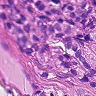
Metastatic tissue present: yes